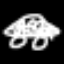
Label: airplane